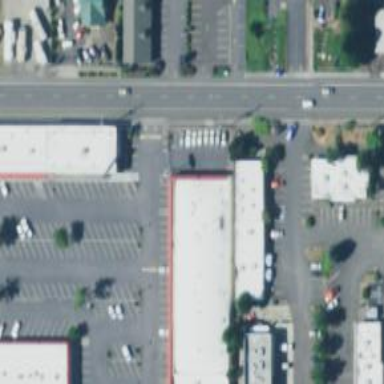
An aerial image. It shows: Parking space.